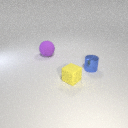
small blue metal cylinder behind small yellow rubber cube